Field crop: maize
Growth stage: 2
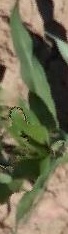
Species: maize